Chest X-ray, PA view. Patient: 36 years old, sex F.
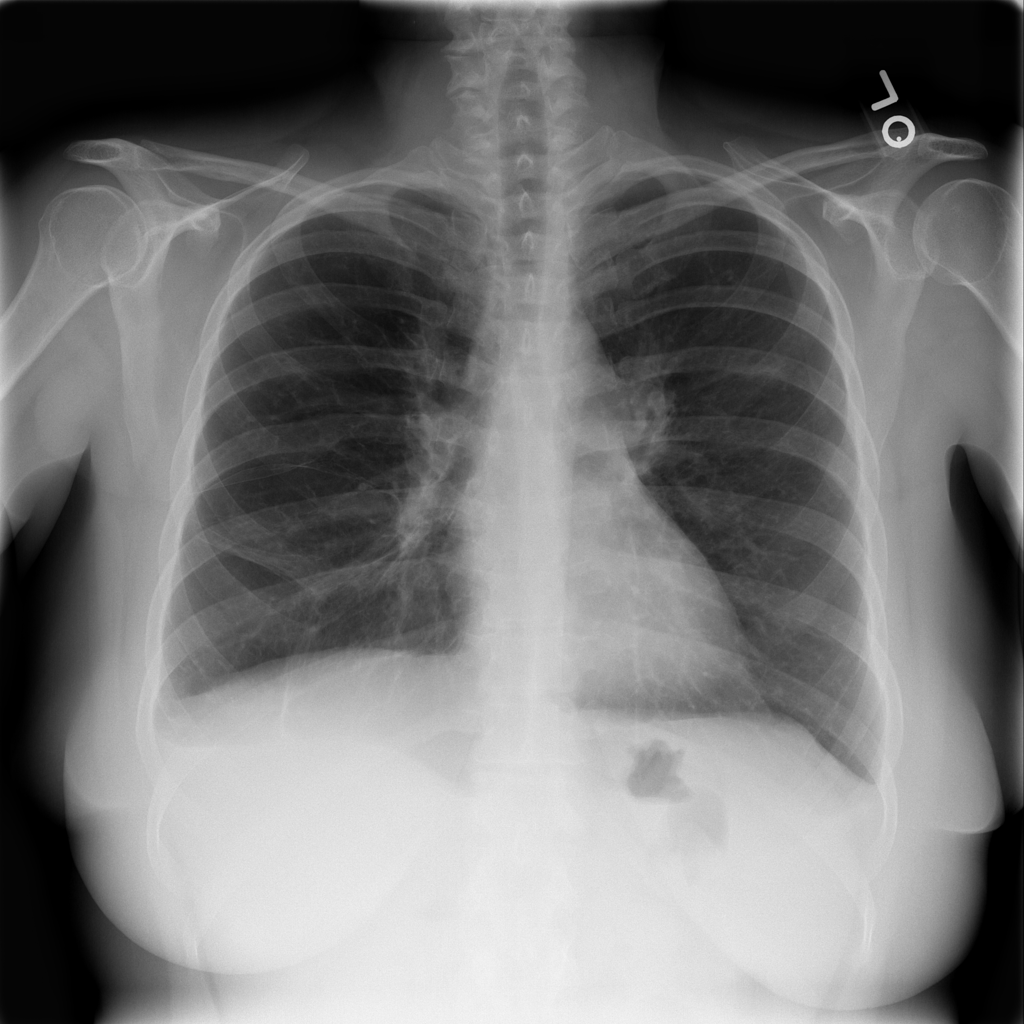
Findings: Nodule, Pleural_Thickening